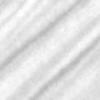
Label: change